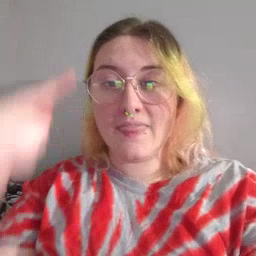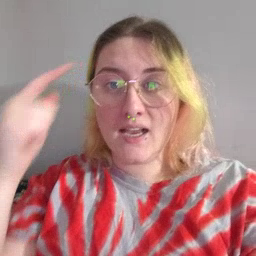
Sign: think